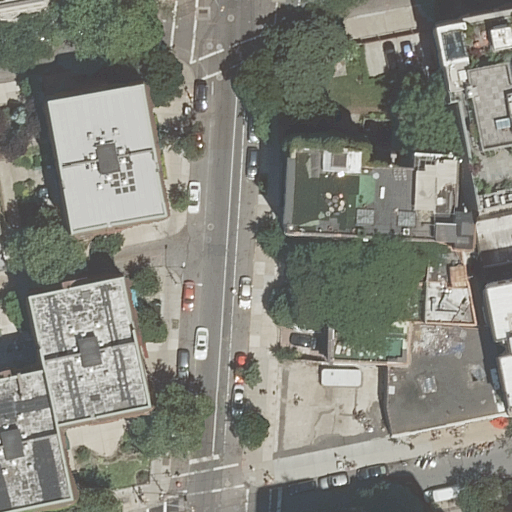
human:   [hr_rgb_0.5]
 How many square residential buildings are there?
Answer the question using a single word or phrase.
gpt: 0

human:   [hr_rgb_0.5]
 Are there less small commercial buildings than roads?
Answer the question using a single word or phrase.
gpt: yes

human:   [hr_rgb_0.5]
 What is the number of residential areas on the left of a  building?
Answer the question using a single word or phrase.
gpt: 1

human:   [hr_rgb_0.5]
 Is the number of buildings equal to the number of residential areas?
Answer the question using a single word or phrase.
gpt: no

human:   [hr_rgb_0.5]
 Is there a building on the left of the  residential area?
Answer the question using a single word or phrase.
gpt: yes

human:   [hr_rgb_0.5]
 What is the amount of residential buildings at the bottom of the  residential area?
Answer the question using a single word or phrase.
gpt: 0

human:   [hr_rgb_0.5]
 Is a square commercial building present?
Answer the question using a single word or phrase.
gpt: no

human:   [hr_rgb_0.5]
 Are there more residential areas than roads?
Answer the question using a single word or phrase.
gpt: no

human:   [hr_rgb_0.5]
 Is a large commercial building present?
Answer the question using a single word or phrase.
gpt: no

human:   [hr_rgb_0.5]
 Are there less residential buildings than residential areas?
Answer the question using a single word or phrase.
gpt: no

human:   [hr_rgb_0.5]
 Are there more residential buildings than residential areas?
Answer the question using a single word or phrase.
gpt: yes

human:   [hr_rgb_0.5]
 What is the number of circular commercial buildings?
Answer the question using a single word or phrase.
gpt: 0

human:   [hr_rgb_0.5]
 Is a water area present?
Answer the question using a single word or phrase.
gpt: no

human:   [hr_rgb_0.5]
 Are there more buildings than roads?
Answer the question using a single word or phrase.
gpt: yes

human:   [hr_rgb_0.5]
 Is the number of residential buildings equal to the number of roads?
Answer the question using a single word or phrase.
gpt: no

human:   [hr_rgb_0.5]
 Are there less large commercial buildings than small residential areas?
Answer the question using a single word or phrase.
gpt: no

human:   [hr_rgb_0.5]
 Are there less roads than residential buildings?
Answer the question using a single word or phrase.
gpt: yes

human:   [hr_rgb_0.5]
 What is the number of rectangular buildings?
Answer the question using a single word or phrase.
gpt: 10

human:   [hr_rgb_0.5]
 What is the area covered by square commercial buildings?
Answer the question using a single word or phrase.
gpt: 0m2

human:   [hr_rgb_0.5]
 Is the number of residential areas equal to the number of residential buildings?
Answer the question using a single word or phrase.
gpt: no

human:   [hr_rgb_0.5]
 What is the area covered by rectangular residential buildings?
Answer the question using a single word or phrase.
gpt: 2070m2

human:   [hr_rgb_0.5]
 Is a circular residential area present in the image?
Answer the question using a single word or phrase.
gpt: no

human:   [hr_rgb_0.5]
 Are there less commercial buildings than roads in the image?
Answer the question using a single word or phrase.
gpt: yes

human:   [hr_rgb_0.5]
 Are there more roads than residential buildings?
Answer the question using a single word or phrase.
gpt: no

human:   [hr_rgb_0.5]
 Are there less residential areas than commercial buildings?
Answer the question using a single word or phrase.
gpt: no

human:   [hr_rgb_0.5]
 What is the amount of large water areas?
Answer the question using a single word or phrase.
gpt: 0

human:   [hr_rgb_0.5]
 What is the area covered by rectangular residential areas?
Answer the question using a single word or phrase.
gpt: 1382m2

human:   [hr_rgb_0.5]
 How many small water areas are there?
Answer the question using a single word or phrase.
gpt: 0

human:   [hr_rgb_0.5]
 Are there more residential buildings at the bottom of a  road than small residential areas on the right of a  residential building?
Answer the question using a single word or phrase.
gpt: yes

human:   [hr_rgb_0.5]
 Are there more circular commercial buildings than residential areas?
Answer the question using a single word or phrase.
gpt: no

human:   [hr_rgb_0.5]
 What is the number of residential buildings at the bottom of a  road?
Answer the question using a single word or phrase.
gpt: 11

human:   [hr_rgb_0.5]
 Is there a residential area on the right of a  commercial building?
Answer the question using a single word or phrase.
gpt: no

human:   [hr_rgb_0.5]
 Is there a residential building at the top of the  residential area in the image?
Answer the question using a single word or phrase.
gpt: yes

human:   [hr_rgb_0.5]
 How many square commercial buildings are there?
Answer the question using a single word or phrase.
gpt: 0

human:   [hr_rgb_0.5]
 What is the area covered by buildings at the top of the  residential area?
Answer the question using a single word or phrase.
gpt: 3153m2

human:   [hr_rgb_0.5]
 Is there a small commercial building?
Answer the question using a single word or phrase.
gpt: no